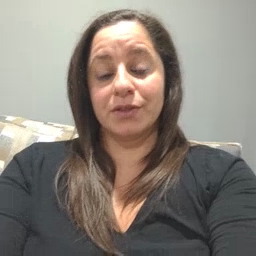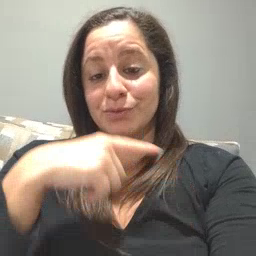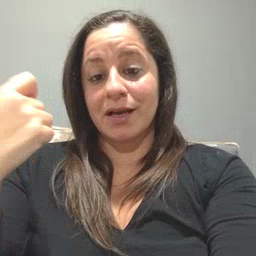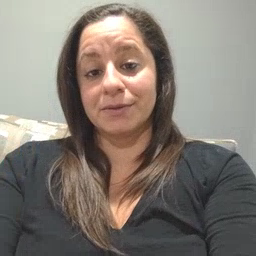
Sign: dry